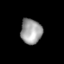
Tissue: lung
Cell type: Endothelial cells
Senescence score: 0.5927
Nuclear area (px): 519
Mean DAPI intensity: 158.827